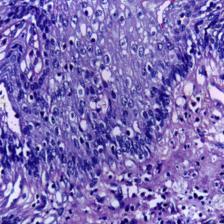
Diagnosis: Normal